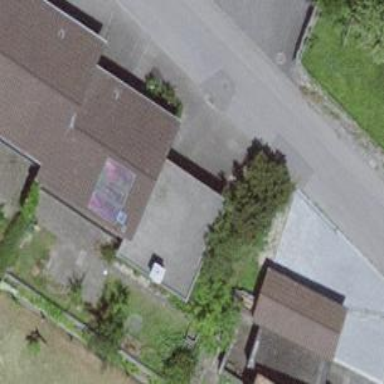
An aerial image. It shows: Garage.